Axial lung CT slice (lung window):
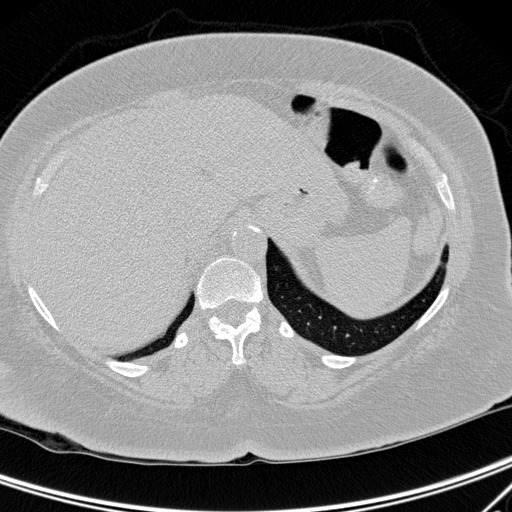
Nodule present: no